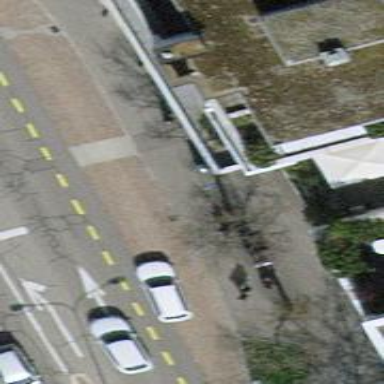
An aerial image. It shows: Black bench.